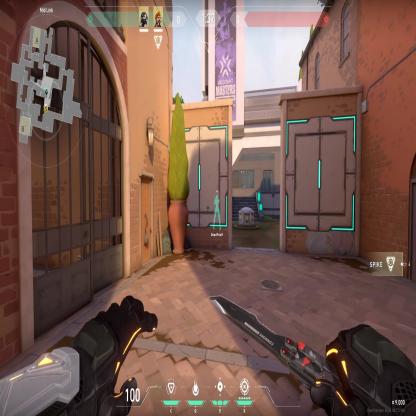
Label: teammate